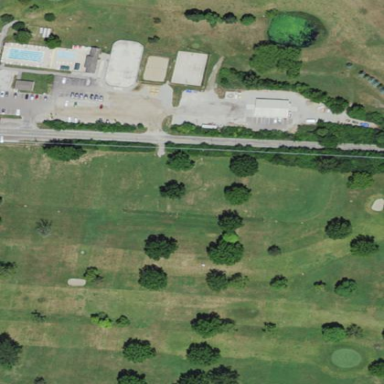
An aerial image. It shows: Golf course surrounded by greenery.